Question: As shown in the image below, I have several div inside a div (outer div). I need to count the number of rows the outer div have. In this example the row count is 5.
Note:The inner div is floated left and its content is created dynamically.
Does anyone has any ideas?
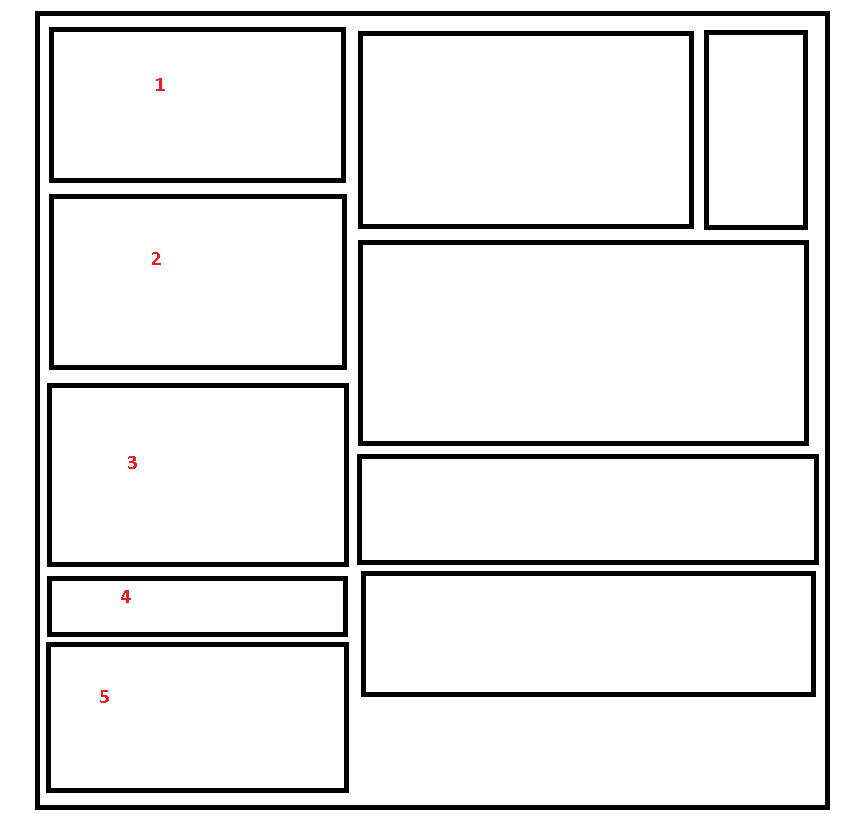
Answer: Perhaps something along the lines of:
## Demo Fiddle
'''
var minLeft = null, rows = 0;
$('div div').each(function () {
var left = $(this).offset().left;
if (left <= minLeft || minLeft==null) {
rows++;
minLeft=left;
}
});
console.log(rows);
'''